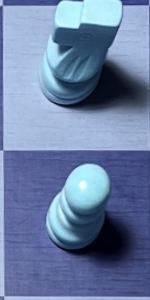
Label: Pawn_White